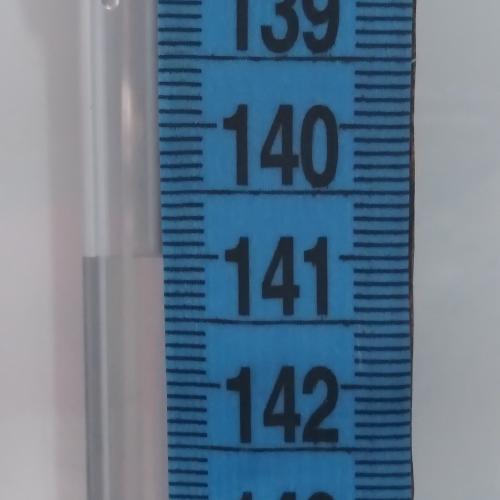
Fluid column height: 141.0 cm